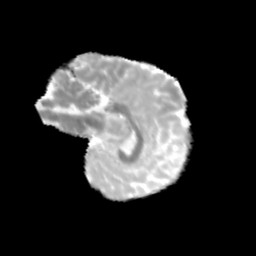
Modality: MD
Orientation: sagittal
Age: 9
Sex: female
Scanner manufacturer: siemens
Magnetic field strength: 3 T
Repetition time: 3.8 s
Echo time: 0.07 s